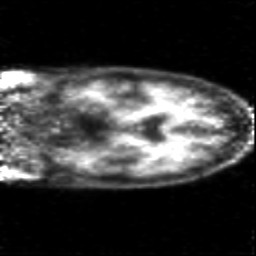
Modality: PET
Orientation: coronal
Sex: female
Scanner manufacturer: siemens